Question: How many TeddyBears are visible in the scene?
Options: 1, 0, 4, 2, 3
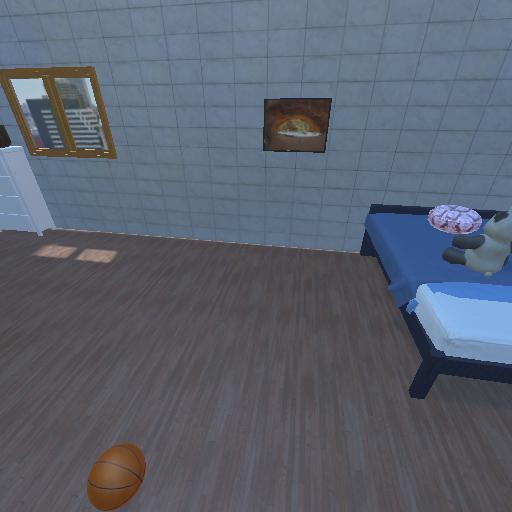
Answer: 1